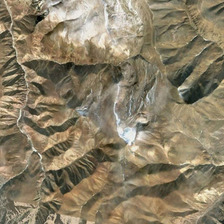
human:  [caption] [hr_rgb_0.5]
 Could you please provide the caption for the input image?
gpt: it is a large piece of yellow mountain .

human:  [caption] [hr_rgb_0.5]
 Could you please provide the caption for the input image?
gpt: it is a large piece of yellow mountain .

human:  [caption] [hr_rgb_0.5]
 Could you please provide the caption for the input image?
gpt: it is a large piece of yellow mountain .

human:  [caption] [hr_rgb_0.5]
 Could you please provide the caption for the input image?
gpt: it is a large piece of yellow mountain .

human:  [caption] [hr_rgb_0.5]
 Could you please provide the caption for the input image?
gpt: it is a large piece of yellow mountain .